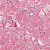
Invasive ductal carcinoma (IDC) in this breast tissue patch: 0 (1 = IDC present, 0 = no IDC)